Chest X-ray:
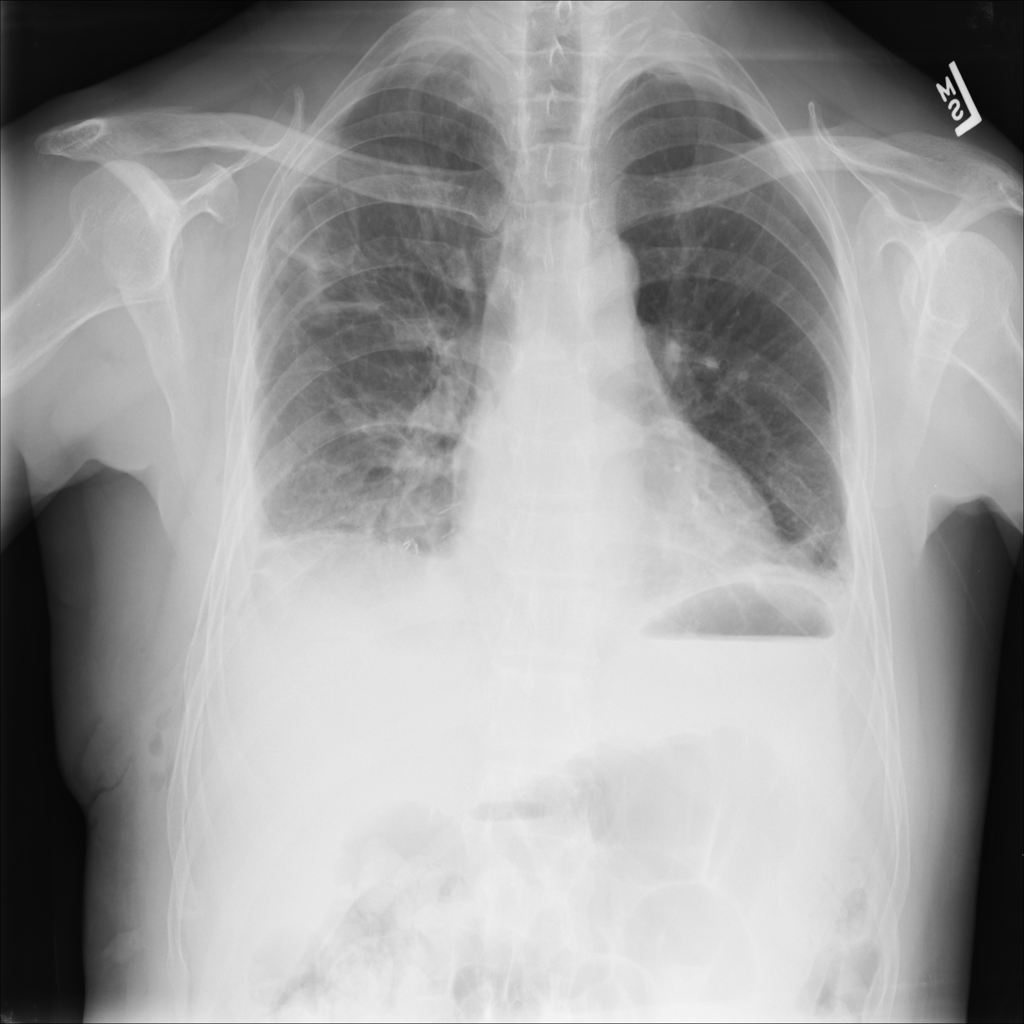
Findings: Consolidation, Effusion
No abnormal finding: no